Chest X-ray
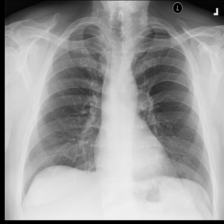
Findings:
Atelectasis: negative
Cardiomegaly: negative
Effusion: negative
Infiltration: negative
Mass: negative
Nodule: positive
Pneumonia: negative
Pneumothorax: negative
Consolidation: negative
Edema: negative
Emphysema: negative
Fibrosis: negative
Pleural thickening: negative
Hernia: negative